Question: I am coming from XCode and iOS development to Android. Downloaded the sdk right from here <URL>. It seems to be very unstable and things don't work, IE dragging a textclock into the activity, which I need, throws a null reference exception with no guidance on what is wrong and layouts not staying lined up when I move something or make a seemingly trivial change. Very mind numbing and frustrating at this point, almost to the point where I feel like I set it up wrong or that there is an issue with it. Does anyone know if this might be the case or if there is a link that describes the gotchas with Eclipse and Android and how to get through them without smashing a mouse and keyboard first?
Below is a screen of what happens after dragging in a TextClock. A also opened the details window.

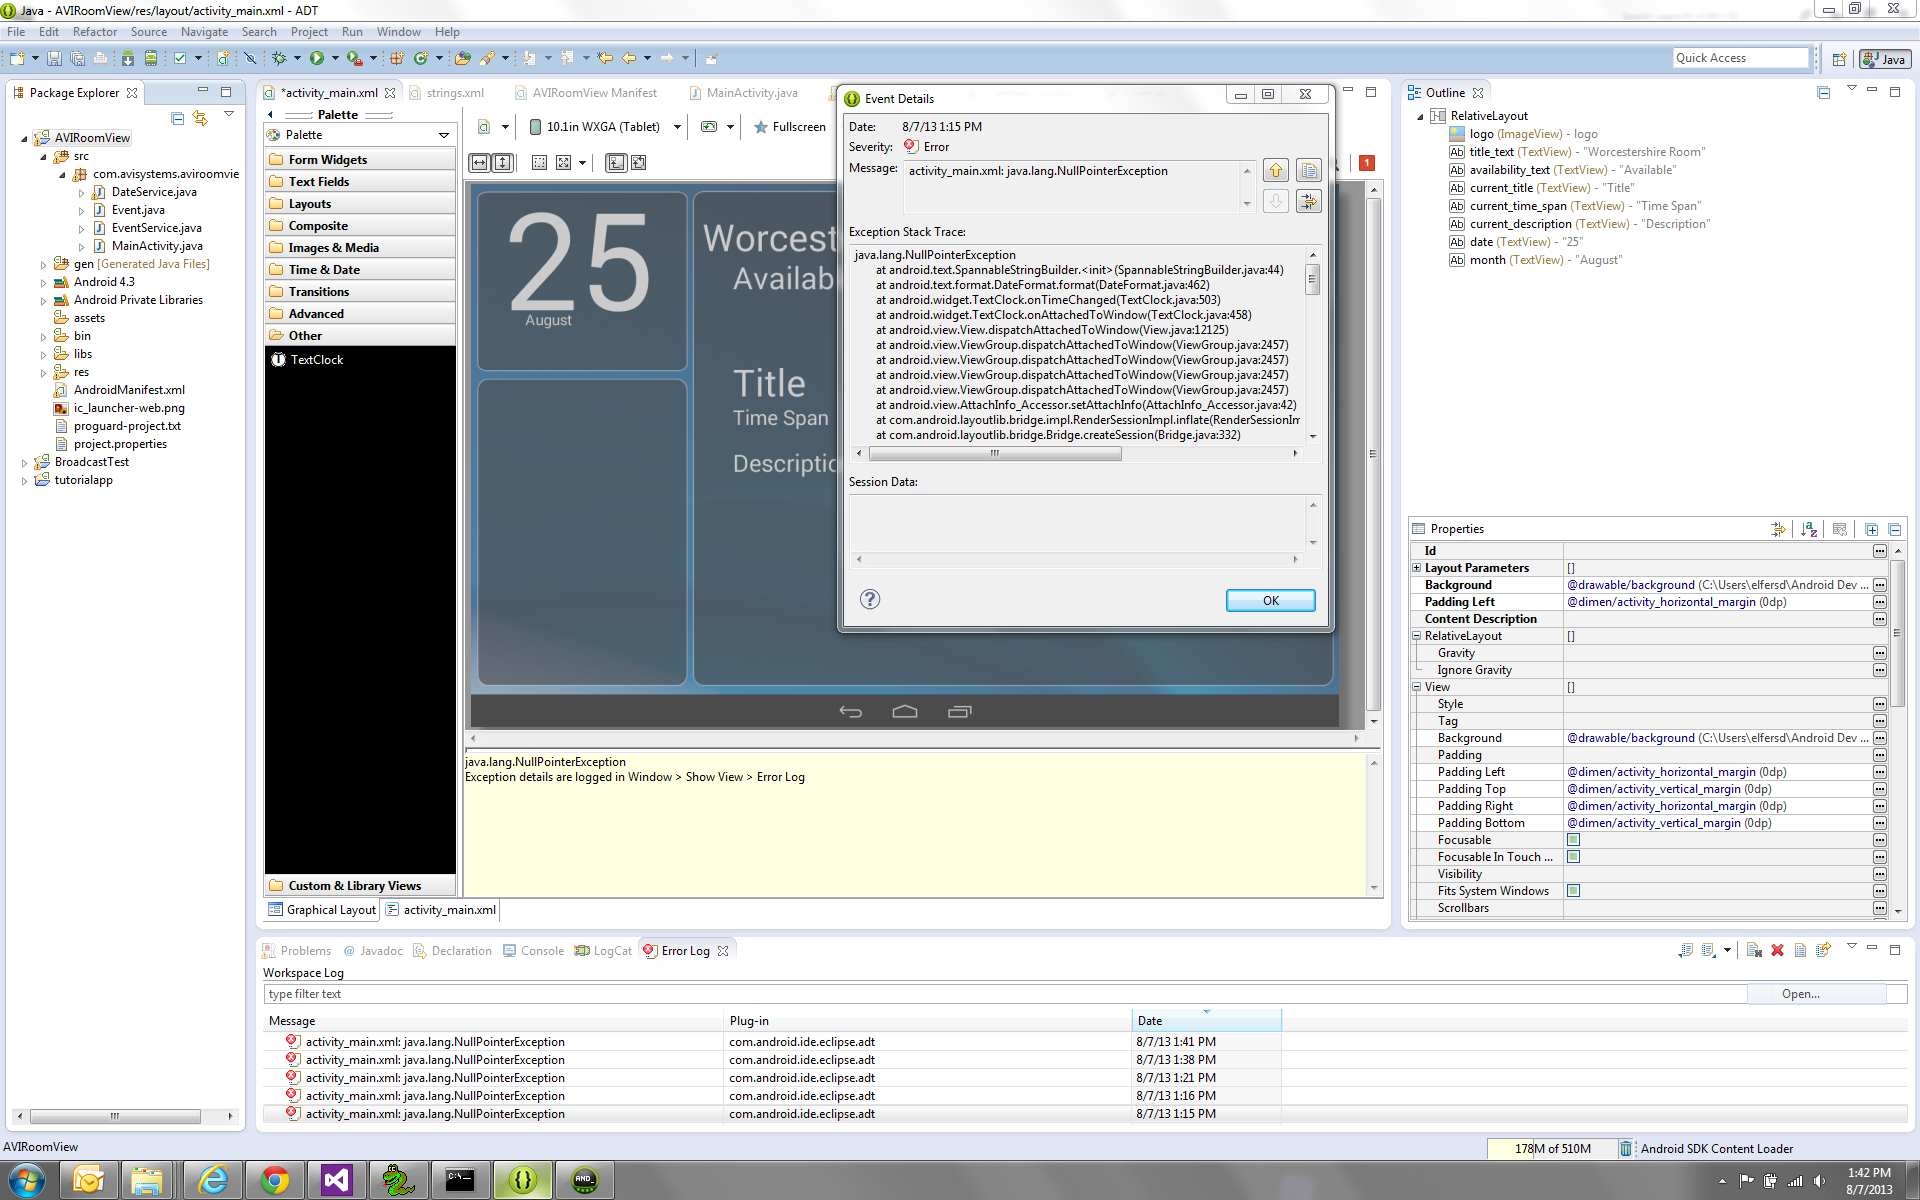
Answer: This is a very bad question and I voted to close it.
However, it's a good (if obvious) observation. Yes, the tooling sucks. The main problem is - each upgrade of each element (Eclipse, ADT, SDK) brings new problems and gotchas, so you cannot really find out about the workarounds and just get on with your work. You have to learn to live with the occasional surprises and the constant feeling of bewilderment and instability.
The relatively good news is that after a couple of months you will develop (no pun intented) an intuition for how things work, what usually helps, which problems require a mere project refresh (the magic F5 key!), what can be fixed with restarting eclipse, cleaning the project or just turning the logcat view on and off...